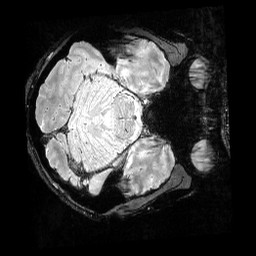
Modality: T2starw
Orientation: axial
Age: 24
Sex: male
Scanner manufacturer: siemens
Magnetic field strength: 3 T
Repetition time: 0.064 s
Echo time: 0.035 s